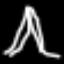
Label: The Eiffel Tower